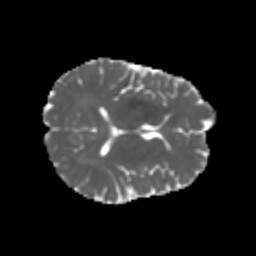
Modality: MD
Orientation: axial
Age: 29
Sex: male
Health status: healthy